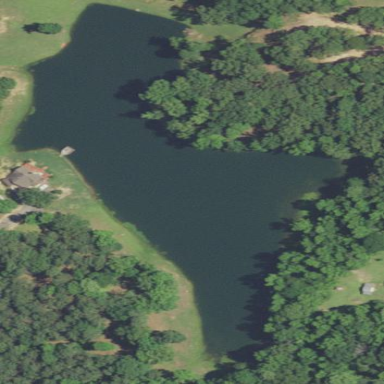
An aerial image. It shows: Peaceful lake or pond in natural setting.